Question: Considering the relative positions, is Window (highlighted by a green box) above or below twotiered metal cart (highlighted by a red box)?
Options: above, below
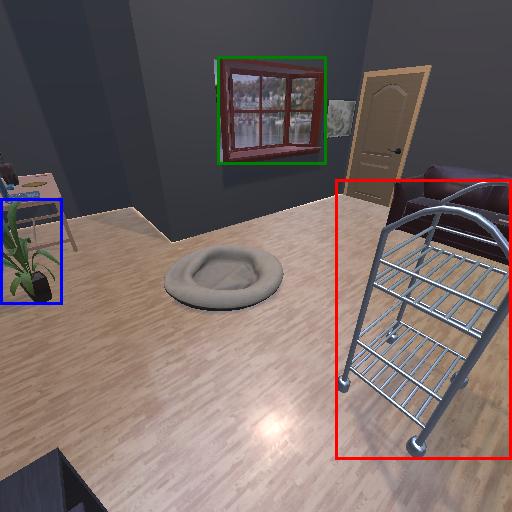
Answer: above